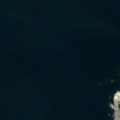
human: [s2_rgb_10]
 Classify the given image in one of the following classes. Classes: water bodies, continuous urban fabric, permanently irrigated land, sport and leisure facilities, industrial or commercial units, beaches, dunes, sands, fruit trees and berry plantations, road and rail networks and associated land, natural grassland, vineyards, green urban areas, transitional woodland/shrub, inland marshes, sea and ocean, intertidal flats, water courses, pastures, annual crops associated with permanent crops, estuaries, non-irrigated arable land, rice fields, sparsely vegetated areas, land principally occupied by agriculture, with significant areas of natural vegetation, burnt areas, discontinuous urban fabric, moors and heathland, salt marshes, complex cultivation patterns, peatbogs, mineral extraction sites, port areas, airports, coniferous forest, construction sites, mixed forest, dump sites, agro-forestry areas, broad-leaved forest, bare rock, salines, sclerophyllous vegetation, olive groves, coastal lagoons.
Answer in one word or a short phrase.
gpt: bare rock, sea and ocean